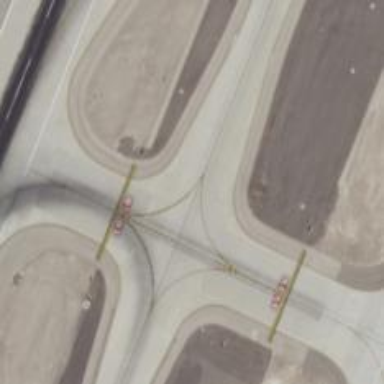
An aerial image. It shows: View of taxiway at the airport.